Interaction volume radius: 5 \u00c5
Interaction volume height: 10 \u00c5
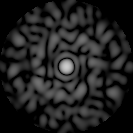
Disorder parameter: 0.8964